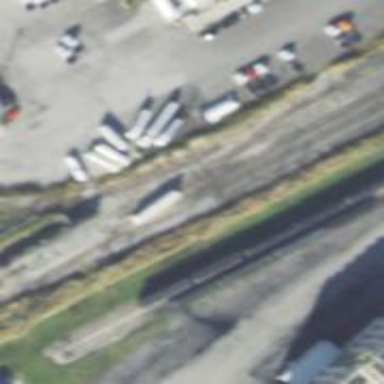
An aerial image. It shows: Rail spur service.